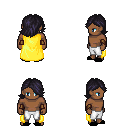
a pixel art fantasy rpg character, male body template, human, dark skin, yellow cape, white pants, raven swoop hairstyle, cloth bracers, black slippers, four views (front, back, left, right), 2x2 character sprite sheet, small pixel art, hard edges, no anti-aliasing